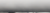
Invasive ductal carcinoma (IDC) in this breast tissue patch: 0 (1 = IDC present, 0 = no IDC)